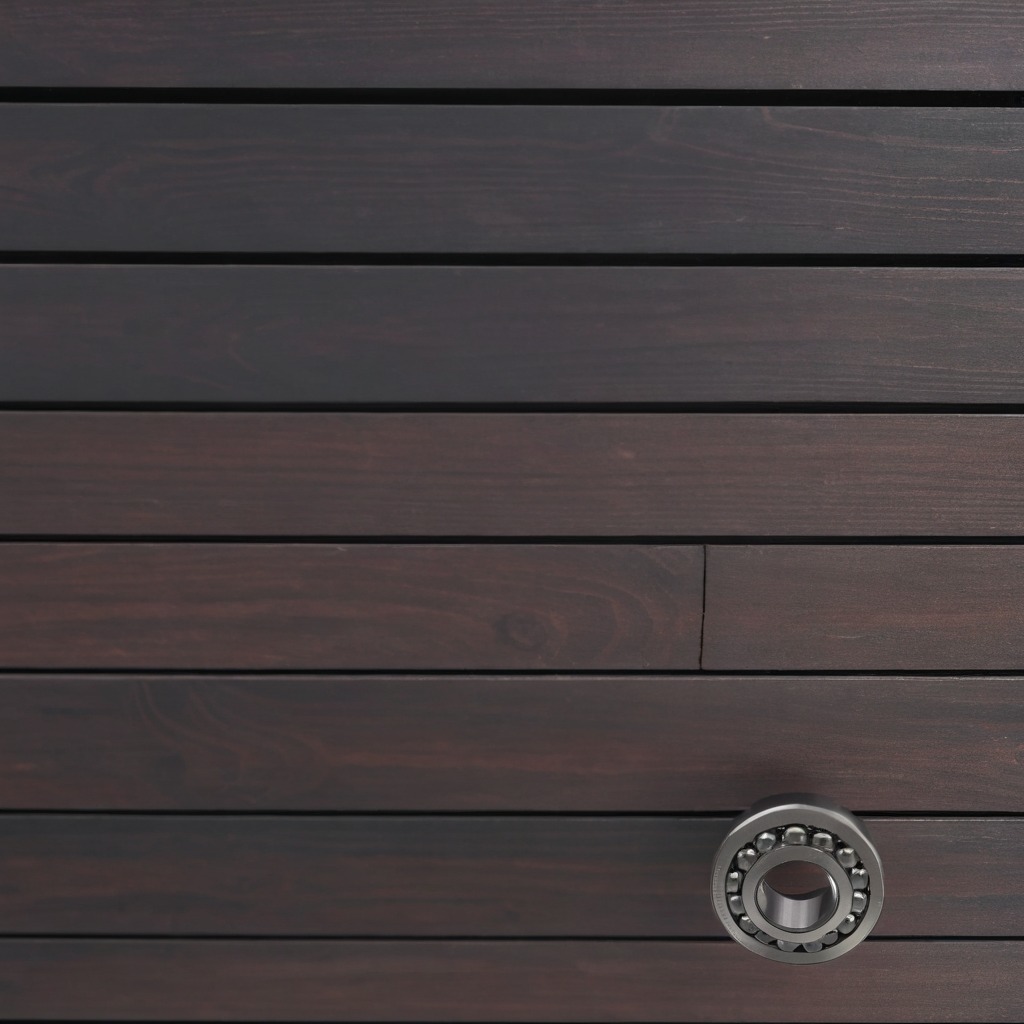
A metal ball bearing is lying on the workbench.